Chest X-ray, AP view. Patient: 50 years old, sex M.
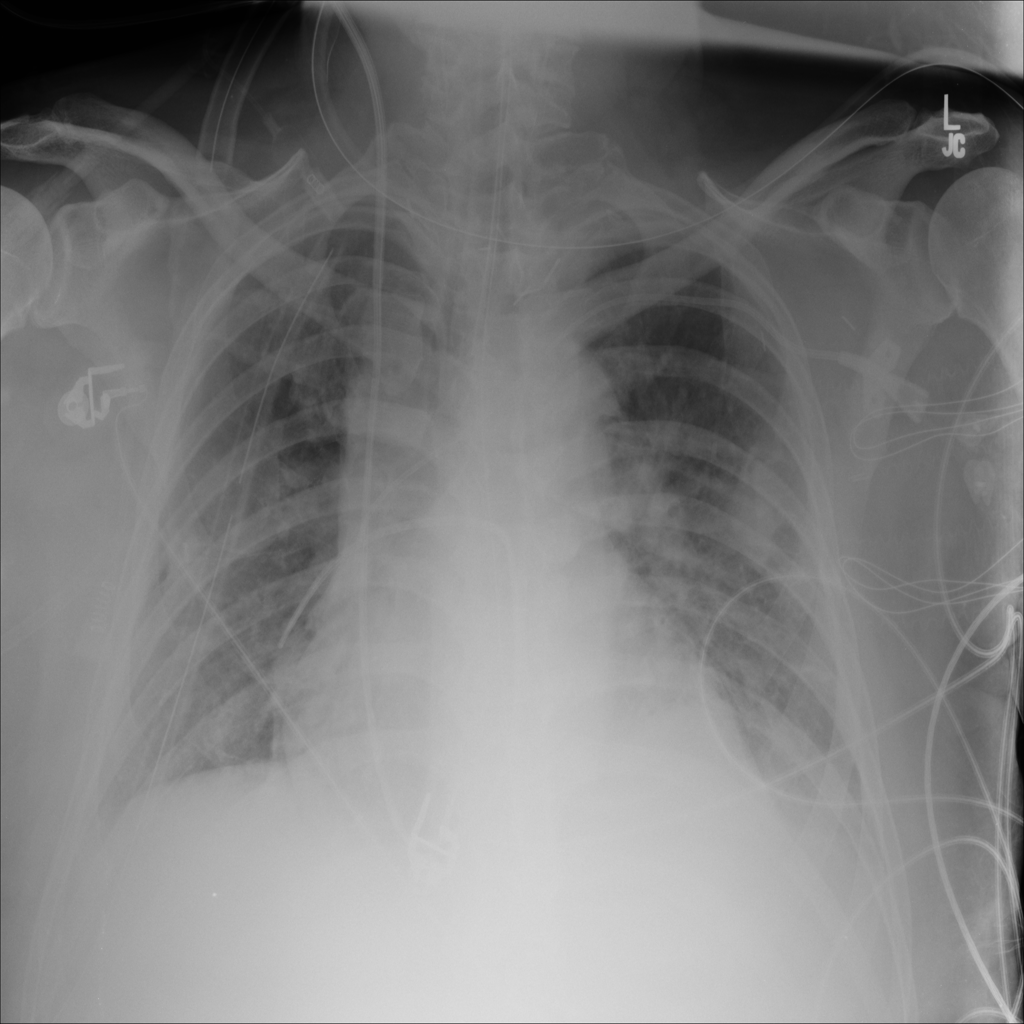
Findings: Edema, Infiltration